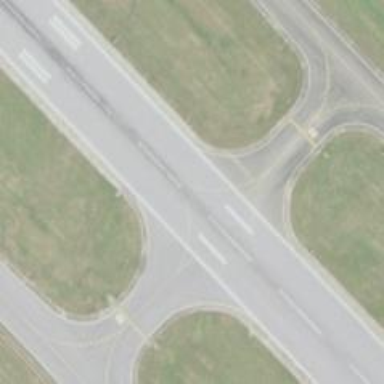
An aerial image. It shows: Image of taxiway at airport.